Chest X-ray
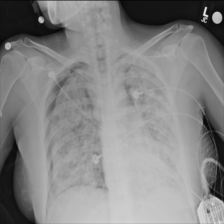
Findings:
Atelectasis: negative
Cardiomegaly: negative
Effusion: negative
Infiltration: positive
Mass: negative
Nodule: negative
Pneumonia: negative
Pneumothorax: positive
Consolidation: negative
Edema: negative
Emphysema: negative
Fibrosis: negative
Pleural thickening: negative
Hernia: negative